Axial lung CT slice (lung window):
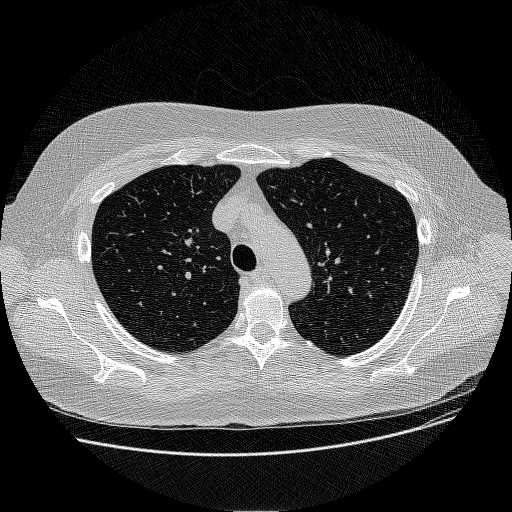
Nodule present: no